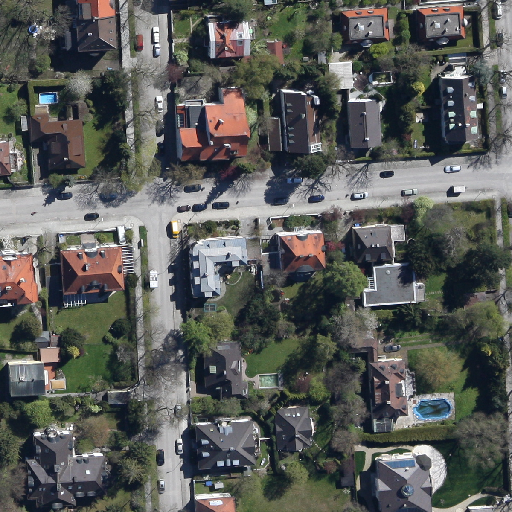
Referring expression: car in the parking area